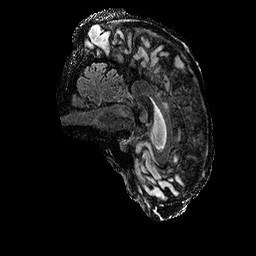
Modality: FLAIR
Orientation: sagittal
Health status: ill
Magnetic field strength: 3 T